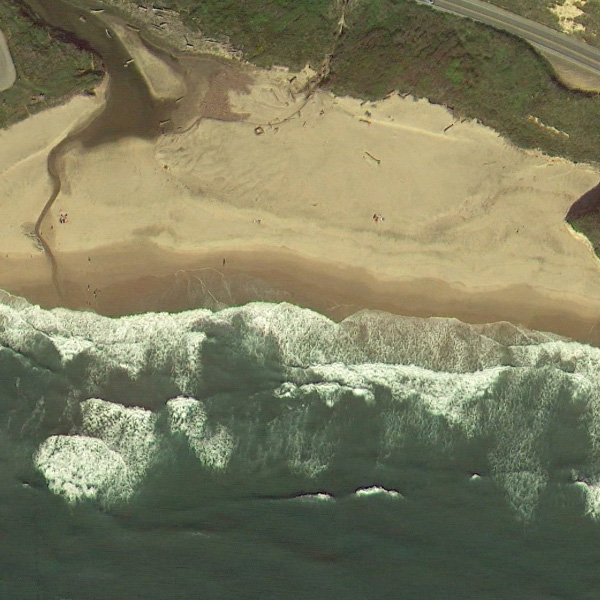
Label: Beach